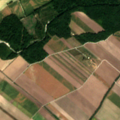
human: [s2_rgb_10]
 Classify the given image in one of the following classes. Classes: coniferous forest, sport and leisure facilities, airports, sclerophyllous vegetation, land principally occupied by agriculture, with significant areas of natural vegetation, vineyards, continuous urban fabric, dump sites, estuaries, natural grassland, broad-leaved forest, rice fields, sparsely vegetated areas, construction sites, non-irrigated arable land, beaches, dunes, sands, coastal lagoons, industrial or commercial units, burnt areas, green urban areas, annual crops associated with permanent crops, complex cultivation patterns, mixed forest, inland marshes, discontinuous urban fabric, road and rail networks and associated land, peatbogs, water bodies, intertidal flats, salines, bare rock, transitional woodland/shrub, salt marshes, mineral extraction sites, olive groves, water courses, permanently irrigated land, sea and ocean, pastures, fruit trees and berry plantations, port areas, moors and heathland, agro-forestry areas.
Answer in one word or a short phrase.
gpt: non-irrigated arable land, broad-leaved forest